The plot is a time-scale (wavelet) decomposition of a bearing vibration signal. What is the most likely bearing condition (normal, inner_race, outer_race, ball)?
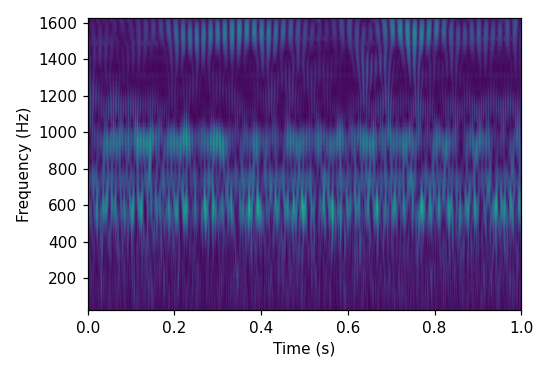
Answer: normal